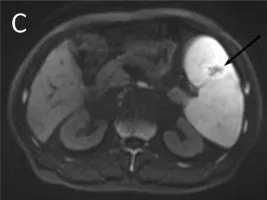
The HE staining specimen of spleen. Showed diffuse distribution of small to medium monomorphic round cells with moderate cytoplasm, and ,inconspicuous nucleoli.
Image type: radiology (mri)